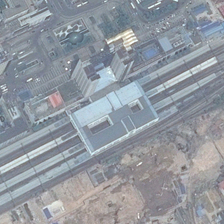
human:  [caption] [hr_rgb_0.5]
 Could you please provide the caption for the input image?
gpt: many buildings and bareland are in two sides of a railway station .

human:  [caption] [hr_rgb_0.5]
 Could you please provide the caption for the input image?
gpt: here is a area under construction in front of the railway station .

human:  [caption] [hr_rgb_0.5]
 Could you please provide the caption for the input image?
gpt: many buildings and bareland are in two sides of a railway station .

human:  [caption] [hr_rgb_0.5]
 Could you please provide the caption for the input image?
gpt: here is a area under construction in front of the railway station .

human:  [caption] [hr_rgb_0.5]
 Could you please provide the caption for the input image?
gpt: many buildings and bareland are in two sides of a railway station .